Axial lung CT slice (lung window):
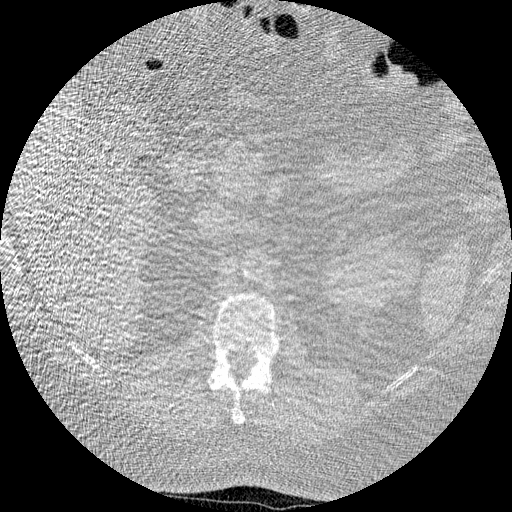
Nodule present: no